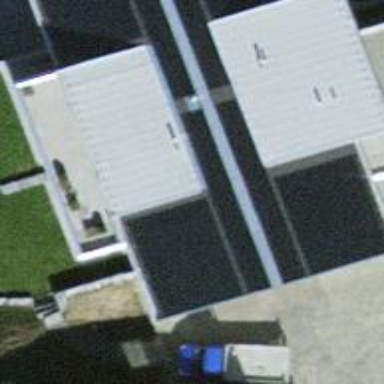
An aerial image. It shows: Apartment building with solar roof.